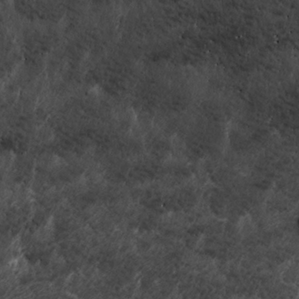
Label: non_frost